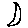
Label: moon